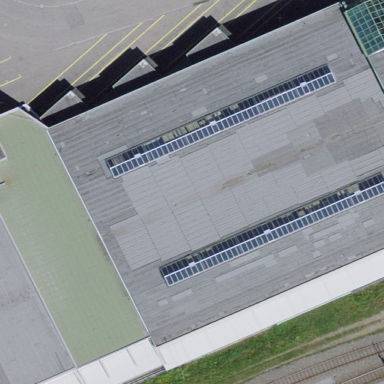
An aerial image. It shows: Industrial building.